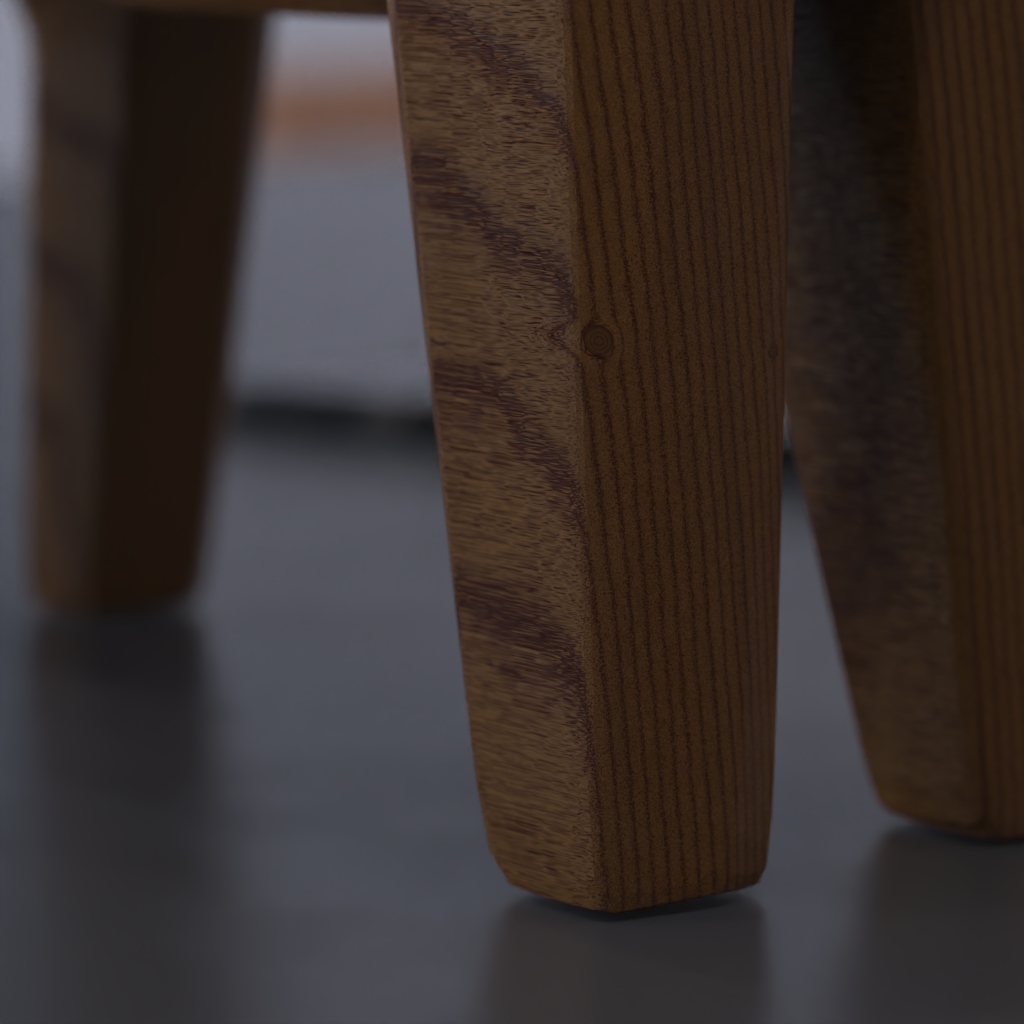
A high quality rendering of a dalahest_oak dalecarlian horse figurine made of varnished dark oak standing on a dark kitchen counter in an dark kitchen counter,extreme close-up from the rear hind legmacro, 150 mm, f 16, bokeh